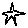
Label: star